Question: I'm trying to change the color of all 4-letter words in a <URL>.
It is a chat-like program, where user enters words into the TextInput field, presses ENTER and the lines are to the Label (or Text or TextArea or RichText - whatever is suitable here).
I have prepared this simple test case below, it will run instantly in your Flash Build 4.6 and the code to find the words and their indices is already there.
My problem is to figure out how to change the color of text parts programmatically (i.e. by ActionScript 3) and repeatedly, I just can't figure it out despite <URL> again and again.

'''
<?xml version="1.0" encoding="utf-8"?>
<s:Application
xmlns:fx="http://ns.adobe.com/mxml/2009"
xmlns:s="library://ns.adobe.com/flex/spark"
xmlns:mx="library://ns.adobe.com/flex/mx"
minWidth="400" minHeight="300">
<fx:Script>
<![CDATA[
import mx.events.FlexEvent;
private const WORD:RegExp = /[a-z]{4}/i;
public function chat(event:FlexEvent):void {
var line:String = _input.text;
var start:int = 0;
do {
var rest:String = line.substr(start);
var found:int = rest.search(WORD);
// no more 4-letter words found
if (found < 0)
break;
var word:String = rest.substr(found, 4);
trace('word=' + word + ' @ index=' + (start + found));
start += found + 4;
} while (start + 4 <= line.length);
_output.text += (line + "
");
_input.text = '';
}
]]>
</fx:Script>
<s:Label id="_output" left="4" top="4" right="4" bottom="24" backgroundColor="0xFFFFCC" />
<s:TextInput id="_input" bottom="4" right="4" enter="chat(event)" />
</s:Application>
'''
I'm trying RichText + the code below as suggested by Georgi and see that the pattern replacement has worked (by looking at the output), but get the error:
'''
<?xml version="1.0" encoding="utf-8"?>
<s:Application
xmlns:fx="http://ns.adobe.com/mxml/2009"
xmlns:s="library://ns.adobe.com/flex/spark"
xmlns:mx="library://ns.adobe.com/flex/mx"
minWidth="400" minHeight="300">
<fx:Script>
<![CDATA[
import mx.events.FlexEvent;
import flashx.textLayout.conversion.TextConverter;
private const WORD:RegExp = /[a-z]{4}/ig;
public function chat(event:FlexEvent):void {
var line:String = _input.text.replace(WORD, '<font color="#FF0000">$&</font>') + '<br>';
trace('line=' + line);
// XXX how to append text here? XXX
_output.textFlow += TextConverter.importToFlow(line, TextConverter.TEXT_FIELD_HTML_FORMAT);
_input.text = '';
}
]]>
</fx:Script>
<s:RichText id="_output" left="4" top="4" right="4" bottom="24" />
<s:TextInput id="_input" bottom="4" right="4" enter="chat(event)" />
</s:Application>
'''
If I use above then the TypeError goes away. But I need to the text somehow...
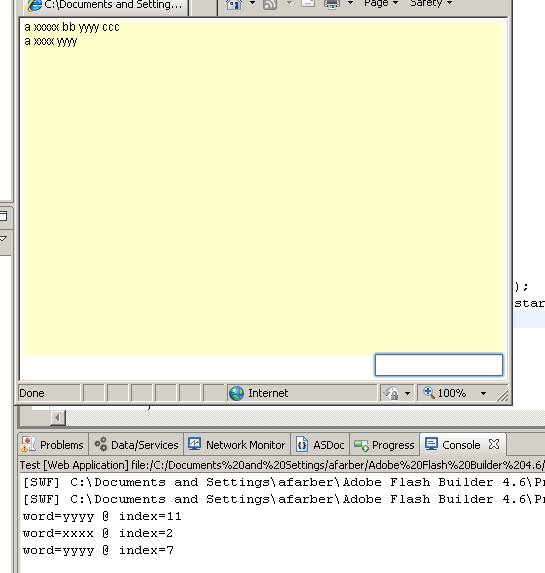
Answer: I don't think it's possible with a 's:Label' component. You may try using 's:RichText' (which, luckily, isn't very different from 's:Label') with appropriate HTML formatting. You'll have to keep the produced HTML and set the 'textFlow' every time, by using 'TextConverter' first. Something like this:
'''
<?xml version="1.0" encoding="utf-8"?>
<s:Application
xmlns:fx="http://ns.adobe.com/mxml/2009"
xmlns:s="library://ns.adobe.com/flex/spark"
xmlns:mx="library://ns.adobe.com/flex/mx"
minWidth="400" minHeight="300">
<fx:Script>
<![CDATA[
import flashx.textLayout.conversion.TextConverter;
import mx.events.FlexEvent;
private const WORD:RegExp = /([a-z]{4})/ig;
private var output:String = "";
public function chat(event:FlexEvent):void {
output += _input.text.replace(WORD, '<font color="0xFF0000">$1</font>') + '<br>';
_output.textFlow = TextConverter.importToFlow(output, TextConverter.TEXT_FIELD_HTML_FORMAT);
_input.text = "";
}
]]>
</fx:Script>
<s:RichText id="_output" left="4" top="4" right="4" bottom="24" backgroundColor="0xFFFFCC" />
<s:TextInput id="_input" bottom="4" right="4" enter="chat(event)" />
</s:Application>
'''
The code above is not working perfectly, but seems enough to demonstrate the concept.
Edit:
Note the "g" flag in the regex to match the four-letter words.